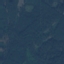
Land use / land cover class: Forest